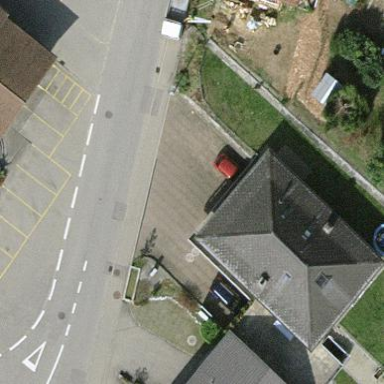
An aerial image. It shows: Building with hipped roof.